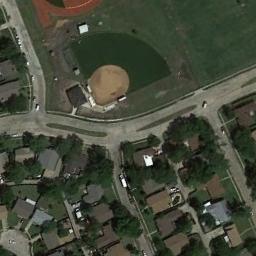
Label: baseball_diamond